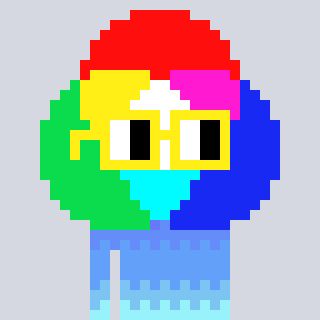
a pixel art character with square yellow glasses, a color circle-shaped head and a hotbrown-colored body on a cool background